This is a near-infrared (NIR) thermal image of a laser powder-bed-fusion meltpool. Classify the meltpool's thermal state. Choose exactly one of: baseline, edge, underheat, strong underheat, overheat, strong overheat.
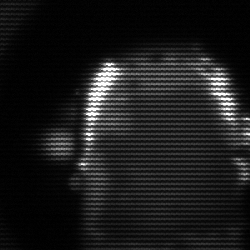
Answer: baseline